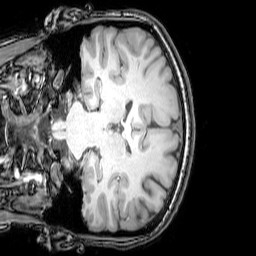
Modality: T1w
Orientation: coronal
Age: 25
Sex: female
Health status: healthy
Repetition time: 0.081 s
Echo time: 0.037 s